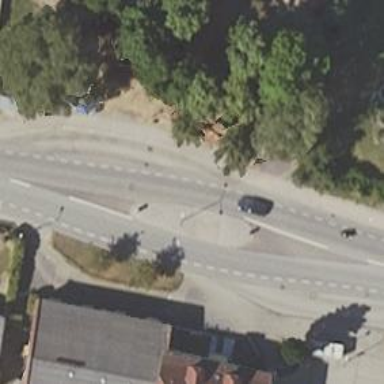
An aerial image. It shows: Crossing with chicane traffic calming feature and island.